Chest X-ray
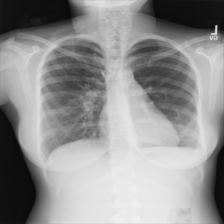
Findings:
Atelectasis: negative
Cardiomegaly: negative
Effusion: negative
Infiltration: negative
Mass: negative
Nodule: negative
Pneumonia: negative
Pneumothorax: negative
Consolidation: negative
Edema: negative
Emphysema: negative
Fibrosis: positive
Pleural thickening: negative
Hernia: negative